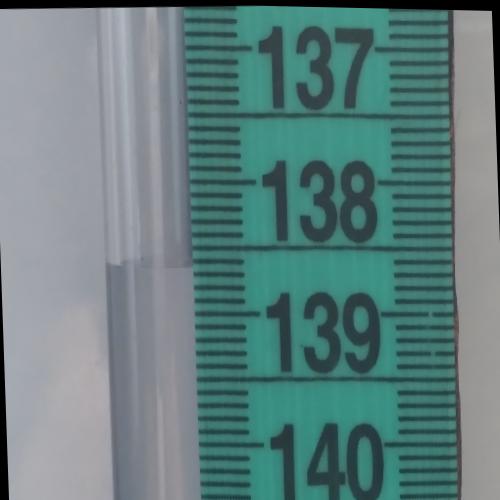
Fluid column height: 138.7 cm